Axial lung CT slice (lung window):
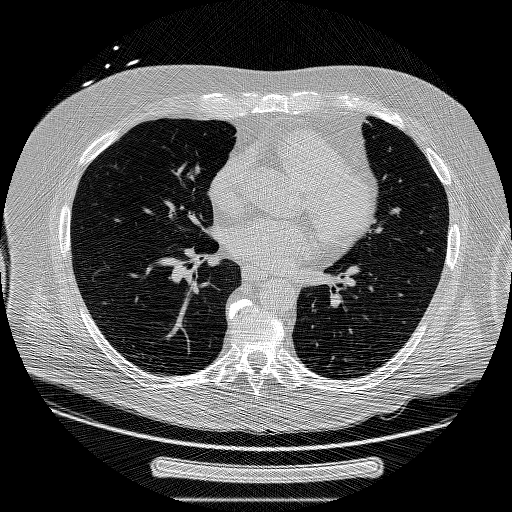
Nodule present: no